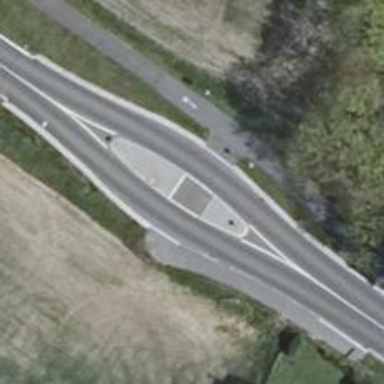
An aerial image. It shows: Traffic calming island.